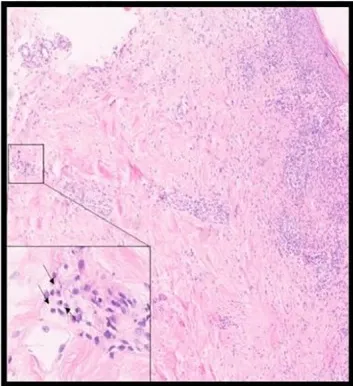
Clinical description and skin histopathology of the patients. (C) Punch biopsy of skin consisting of hematoxylin and eosin stain demonstrating changes compatible with the clinical diagnosis of DRESS, most notably an inflammatory infiltrate composed of lymphocytes and numerous eosinophils stretching from the epidermis to the deep dermis in x10 magnification. The inset demonstrates eosinophils present in the deep dermis in x100 magnification (arrows).
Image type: pathology (h&e)